Question: I searched for the fonts used in windows 8 modern metro style i found segeo but it appears different in arabic characters than that on windows 8, i'm using windows 7.
simply i want to get all fonts of win 8 segeo (new version) and the one used for arabic in this image

thanks for help
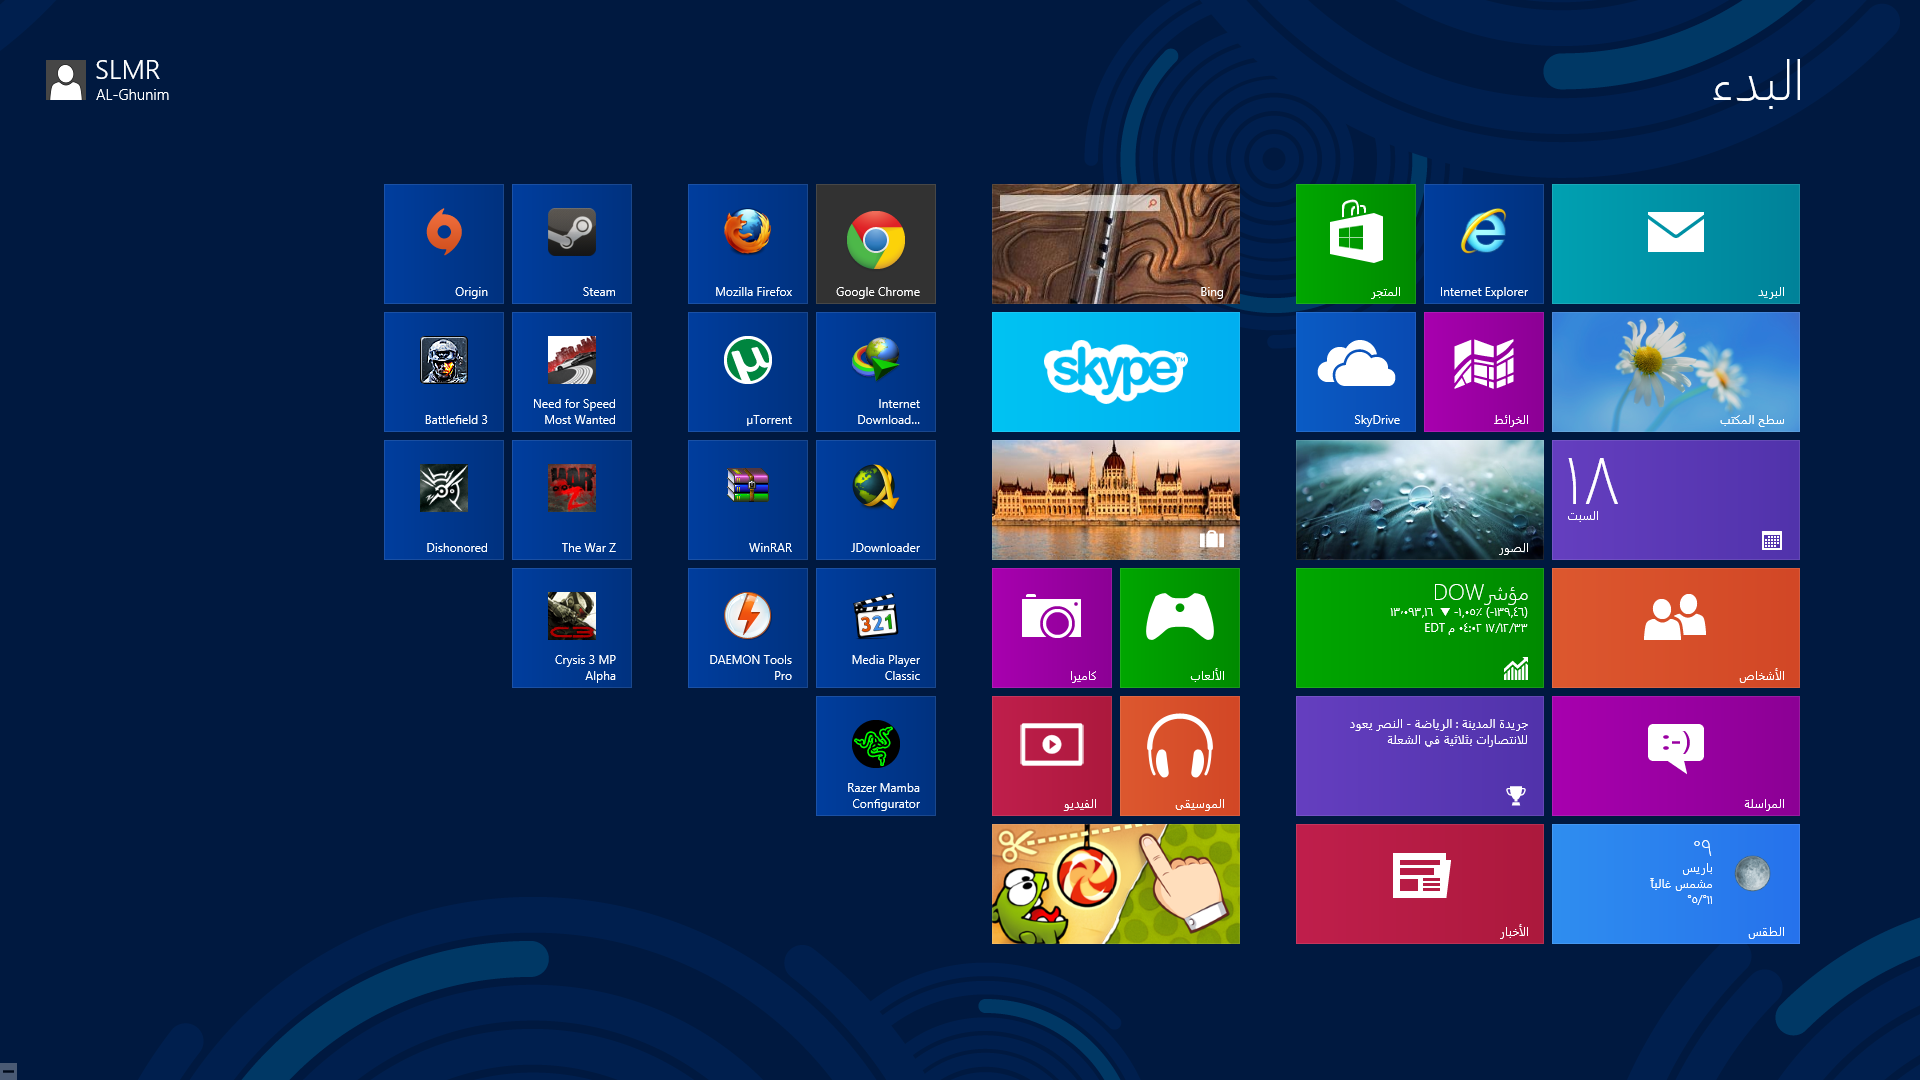
Answer: I found they are segoe ui light the same as english but the version coming with windows 8 not same one in windows 7. you can copy them from windows 8 from the fonts folder any segoe font to your fonts folder and replace old.